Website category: auto
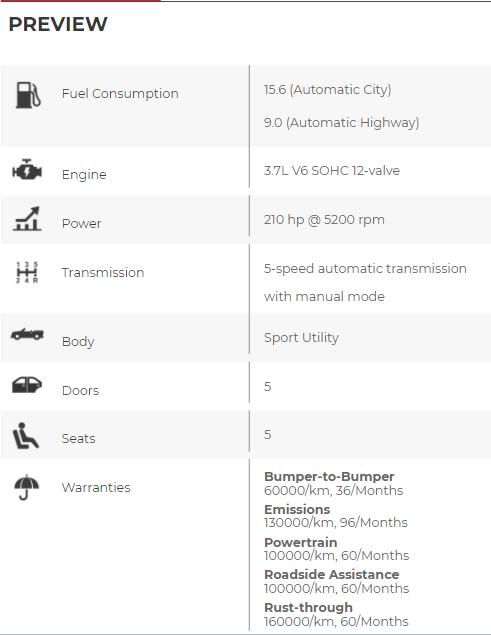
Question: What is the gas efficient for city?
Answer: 15.6 (Automatic City)

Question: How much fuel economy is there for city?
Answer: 15.6 (Automatic City)

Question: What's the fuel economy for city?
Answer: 15.6 (Automatic City)

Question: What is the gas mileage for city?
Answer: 15.6 (Automatic City)

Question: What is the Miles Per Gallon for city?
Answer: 15.6 (Automatic City)

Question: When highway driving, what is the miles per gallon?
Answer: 9.0 (Automatic Highway)

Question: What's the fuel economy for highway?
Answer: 9.0 (Automatic Highway)

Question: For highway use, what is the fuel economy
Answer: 9.0 (Automatic Highway)

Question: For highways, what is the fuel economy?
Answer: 9.0 (Automatic Highway)

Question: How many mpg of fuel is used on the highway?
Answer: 9.0 (Automatic Highway)

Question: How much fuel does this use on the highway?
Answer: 9.0 (Automatic Highway)

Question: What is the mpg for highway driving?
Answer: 9.0 (Automatic Highway)

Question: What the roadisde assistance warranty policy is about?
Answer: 100000/km, 60/Months

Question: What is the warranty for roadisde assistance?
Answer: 100000/km, 60/Months

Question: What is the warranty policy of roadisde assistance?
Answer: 100000/km, 60/Months

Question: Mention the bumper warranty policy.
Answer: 60000/km, 36/Months

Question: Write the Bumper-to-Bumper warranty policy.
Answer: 60000/km, 36/Months

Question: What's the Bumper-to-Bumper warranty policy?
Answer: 60000/km, 36/Months

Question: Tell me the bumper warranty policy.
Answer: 60000/km, 36/Months

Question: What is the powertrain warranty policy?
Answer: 100000/km, 60/Months

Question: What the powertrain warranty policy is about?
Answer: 100000/km, 60/Months

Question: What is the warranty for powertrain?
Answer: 100000/km, 60/Months